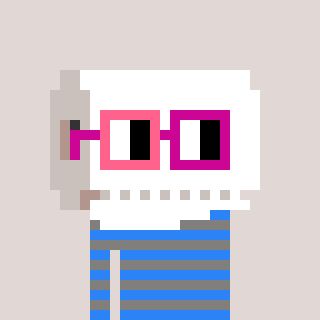
a pixel art character with square pink and red glasses, a toiletpaper-full-shaped head and a bluegrey-colored body on a warm background